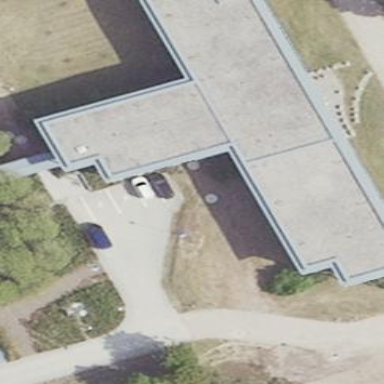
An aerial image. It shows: Office building.